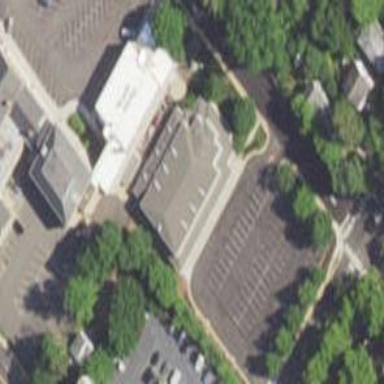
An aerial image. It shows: School building.